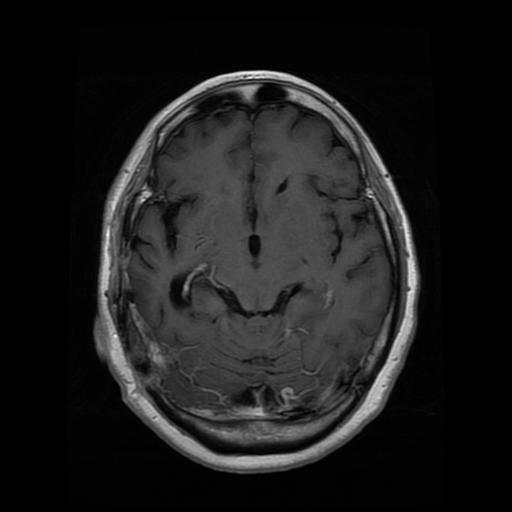
Label: glioma